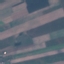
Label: AnnualCrop